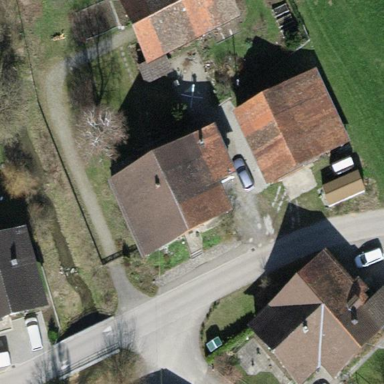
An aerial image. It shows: Simple and straightforward house.